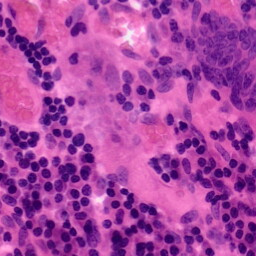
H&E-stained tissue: Colon